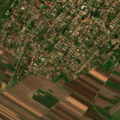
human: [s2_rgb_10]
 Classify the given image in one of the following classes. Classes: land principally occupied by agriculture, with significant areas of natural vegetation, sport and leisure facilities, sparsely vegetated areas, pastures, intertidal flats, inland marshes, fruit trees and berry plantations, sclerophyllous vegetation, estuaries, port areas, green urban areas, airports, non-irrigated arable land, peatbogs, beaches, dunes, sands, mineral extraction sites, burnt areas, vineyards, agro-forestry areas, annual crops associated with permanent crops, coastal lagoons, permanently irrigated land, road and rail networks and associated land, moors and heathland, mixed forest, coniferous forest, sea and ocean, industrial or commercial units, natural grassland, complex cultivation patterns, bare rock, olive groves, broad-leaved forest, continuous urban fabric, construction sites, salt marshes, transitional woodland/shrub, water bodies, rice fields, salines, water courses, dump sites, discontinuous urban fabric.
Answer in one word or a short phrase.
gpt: discontinuous urban fabric, non-irrigated arable land, pastures, complex cultivation patterns, land principally occupied by agriculture, with significant areas of natural vegetation